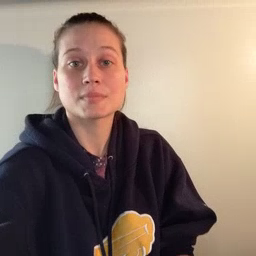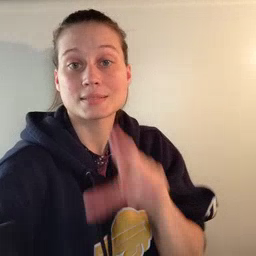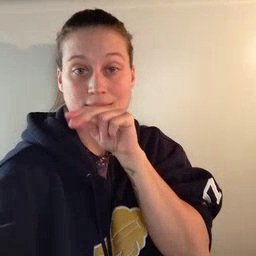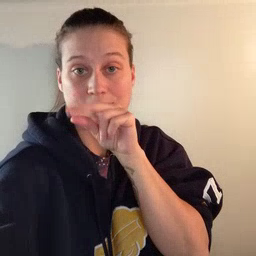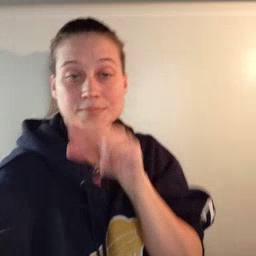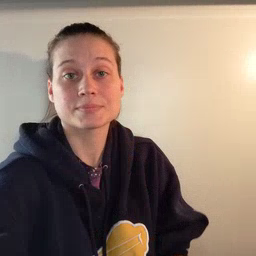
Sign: duck